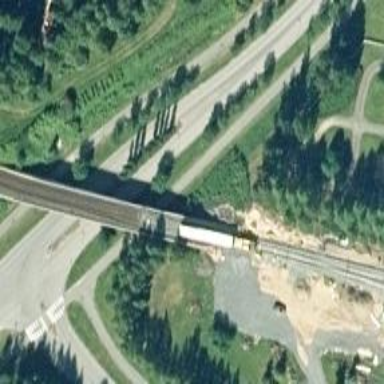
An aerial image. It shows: Bridge carrying continuous electrified railway tracks with contact line.